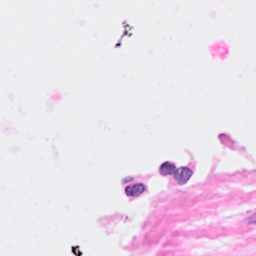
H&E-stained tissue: Breast